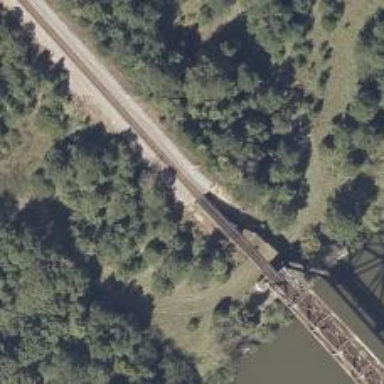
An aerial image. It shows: Railway bridge.